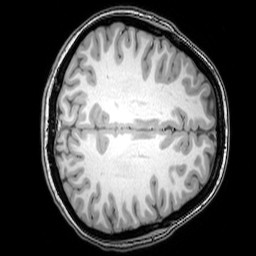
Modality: T1w
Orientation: axial
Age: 20
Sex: female
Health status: healthy
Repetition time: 0.081 s
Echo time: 0.037 s